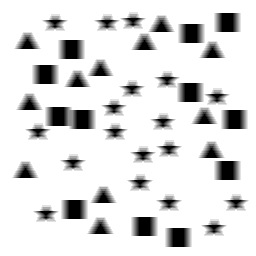
Squares: 12
Triangles: 12
Stars: 18
Total shapes: 42